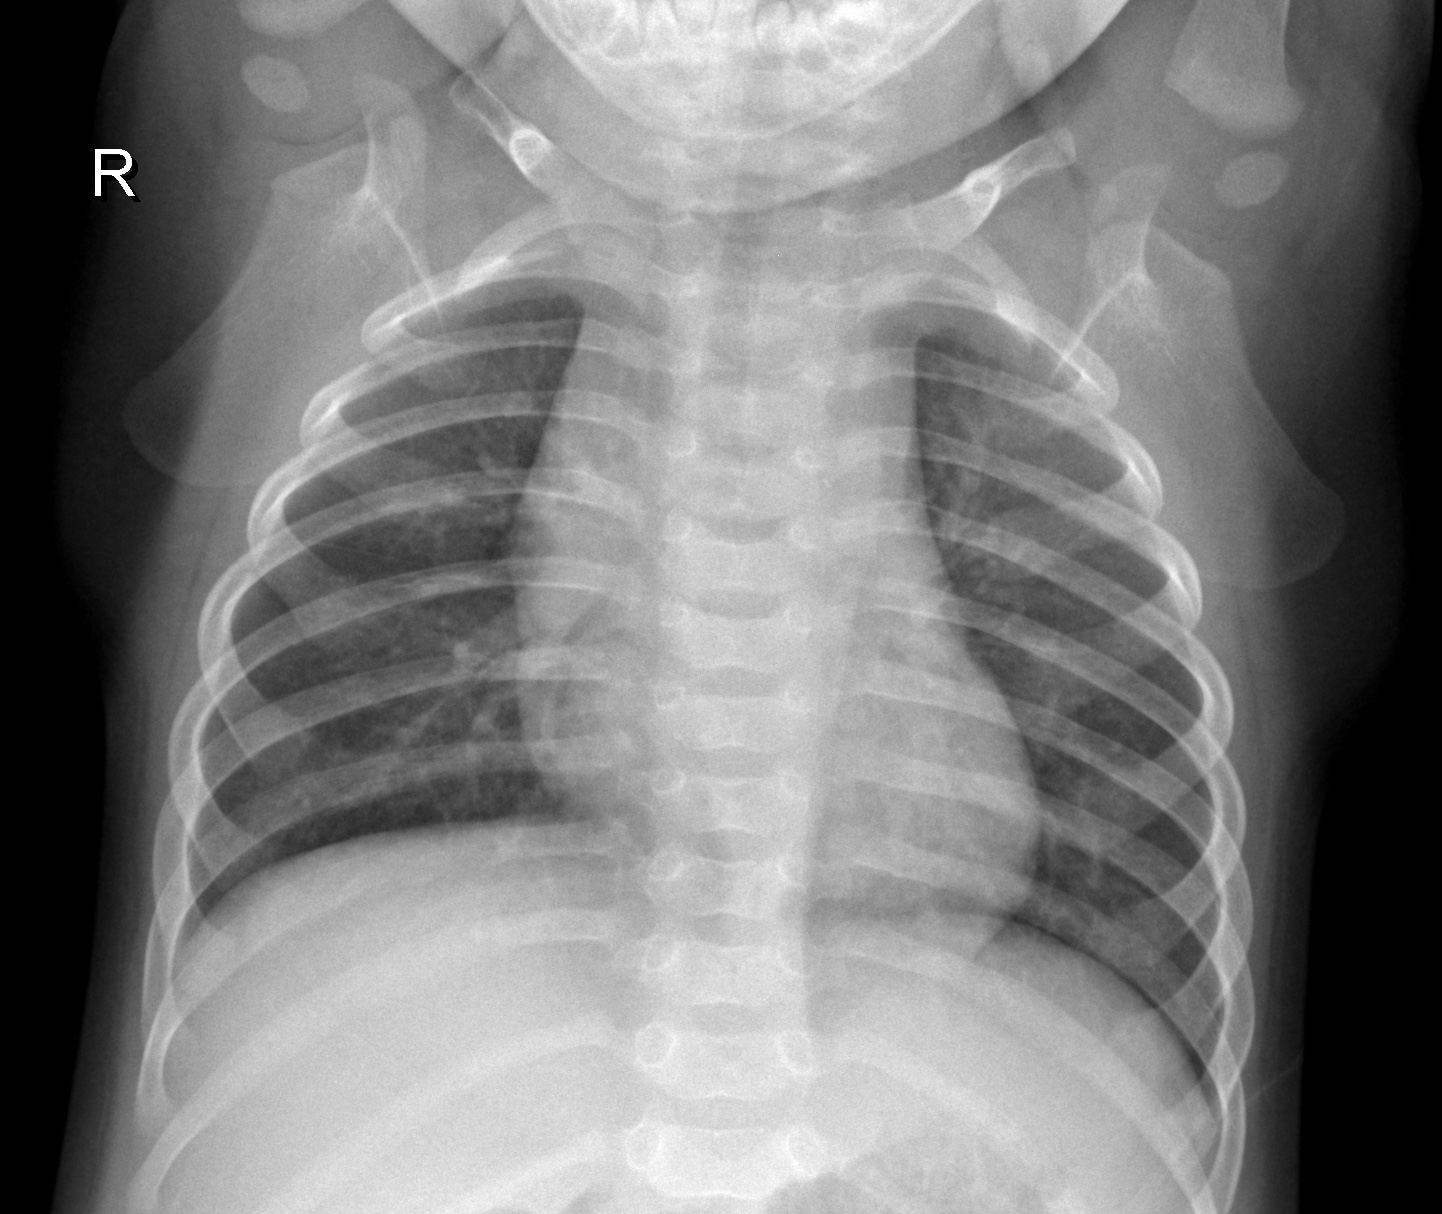
Diagnosis: NORMAL